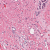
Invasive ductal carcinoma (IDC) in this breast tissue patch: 0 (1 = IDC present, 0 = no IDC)